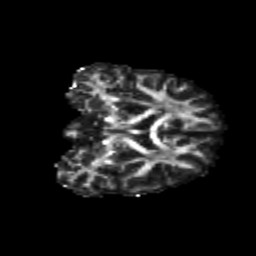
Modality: FA
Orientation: coronal
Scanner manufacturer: siemens
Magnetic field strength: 3 T
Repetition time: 4.16 s
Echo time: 0.0806 s